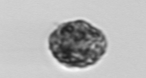
Label: coccolithophorid